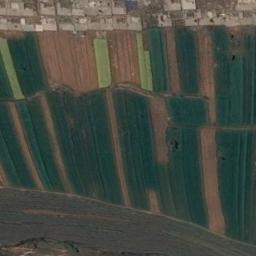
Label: terrace